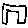
Label: square